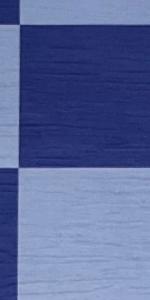
Label: Empty